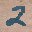
Label: 2